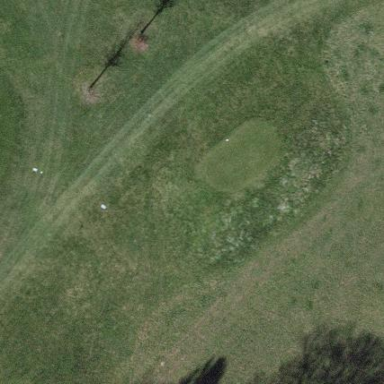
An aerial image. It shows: Grassy area designated as golf tee.